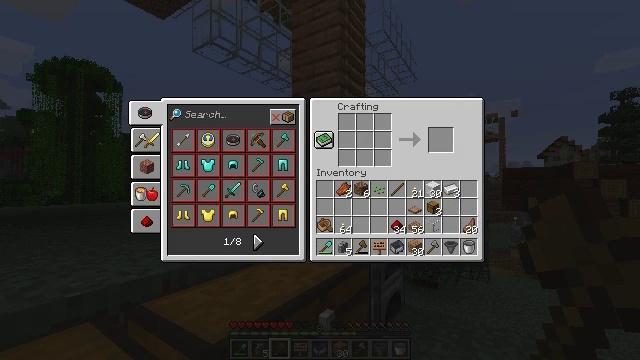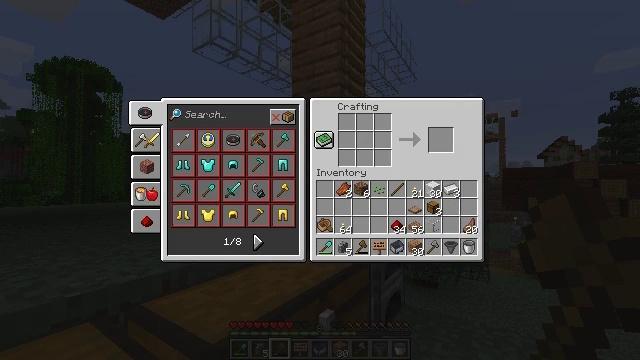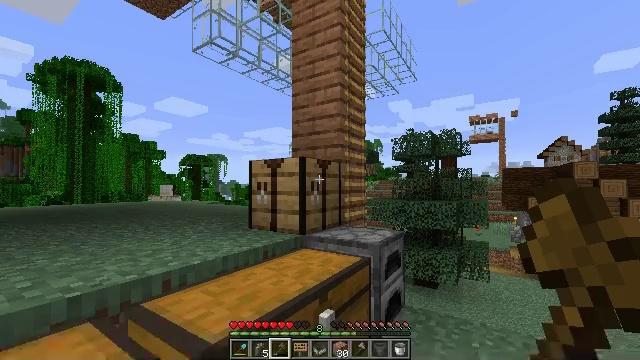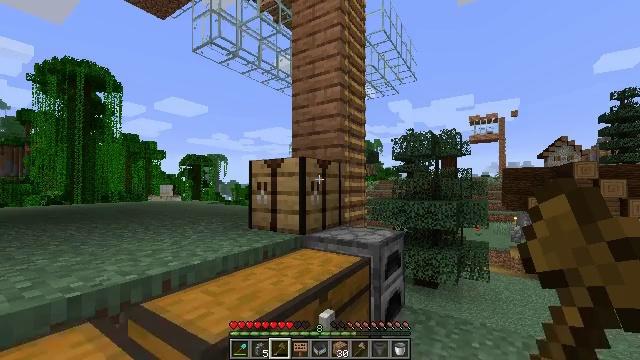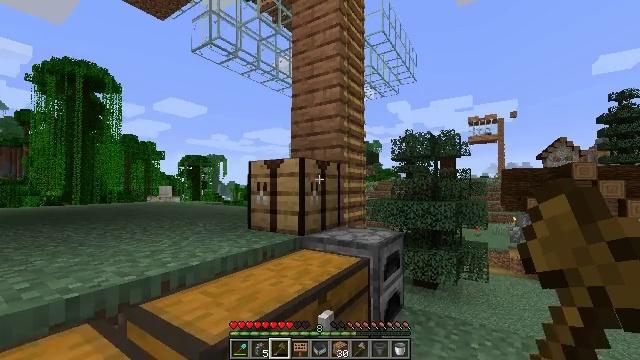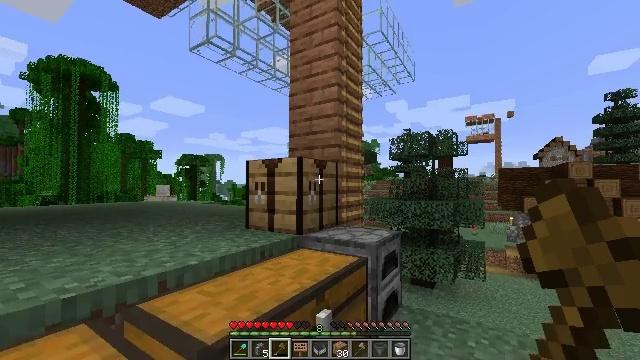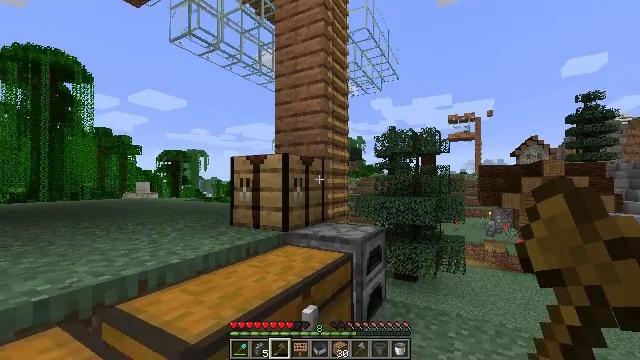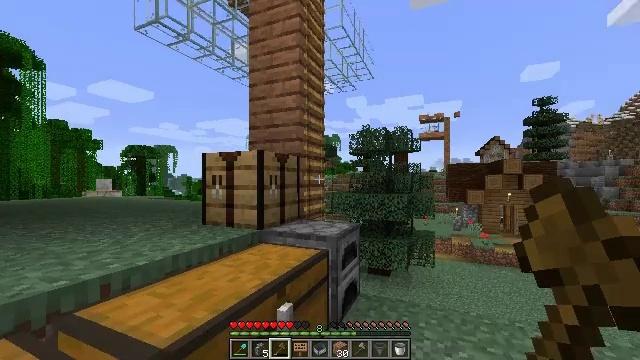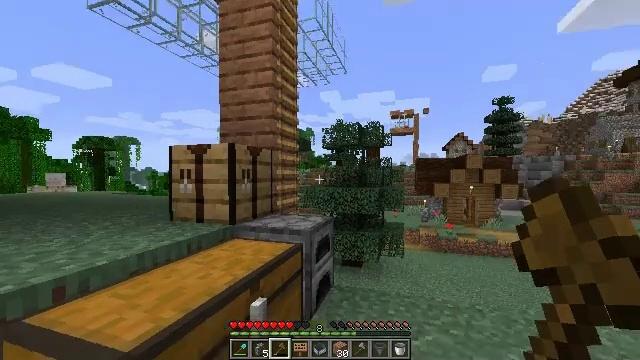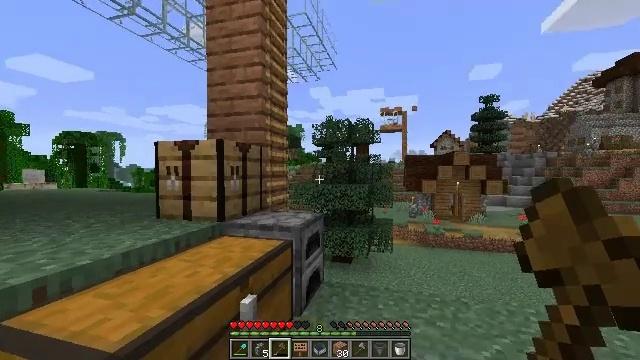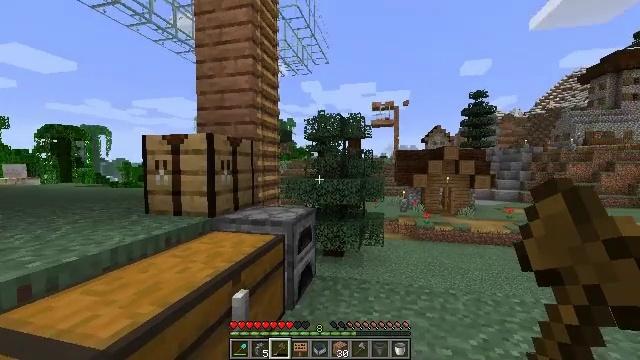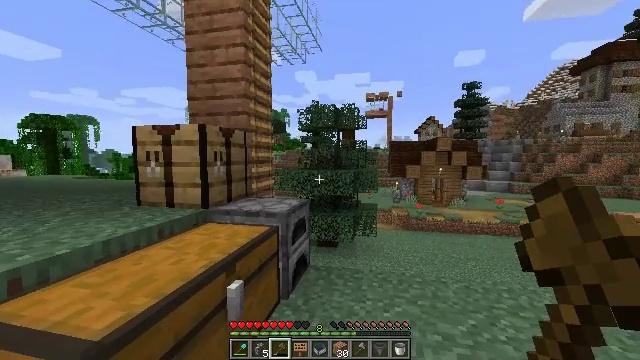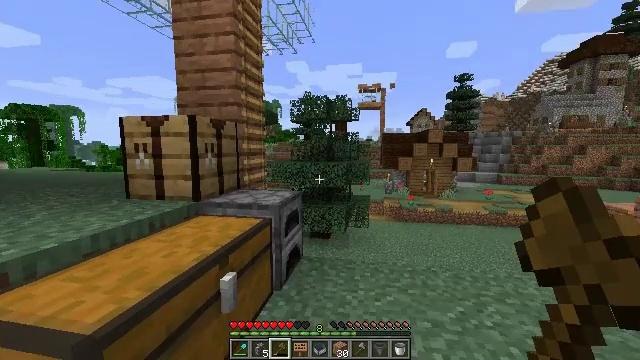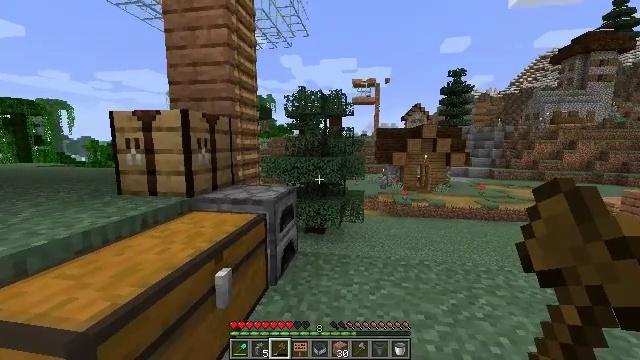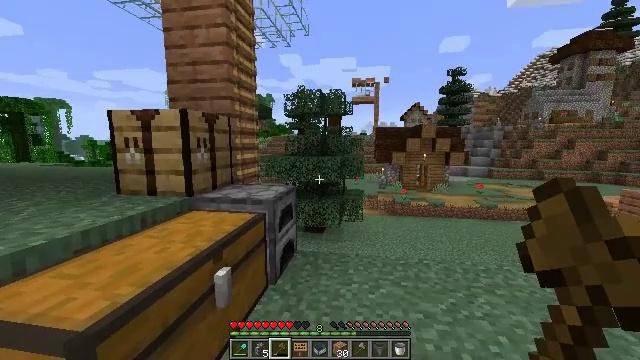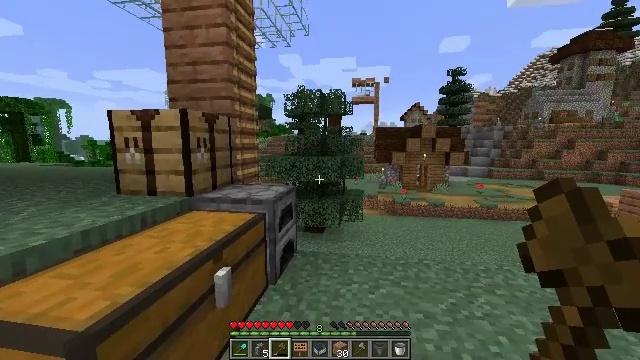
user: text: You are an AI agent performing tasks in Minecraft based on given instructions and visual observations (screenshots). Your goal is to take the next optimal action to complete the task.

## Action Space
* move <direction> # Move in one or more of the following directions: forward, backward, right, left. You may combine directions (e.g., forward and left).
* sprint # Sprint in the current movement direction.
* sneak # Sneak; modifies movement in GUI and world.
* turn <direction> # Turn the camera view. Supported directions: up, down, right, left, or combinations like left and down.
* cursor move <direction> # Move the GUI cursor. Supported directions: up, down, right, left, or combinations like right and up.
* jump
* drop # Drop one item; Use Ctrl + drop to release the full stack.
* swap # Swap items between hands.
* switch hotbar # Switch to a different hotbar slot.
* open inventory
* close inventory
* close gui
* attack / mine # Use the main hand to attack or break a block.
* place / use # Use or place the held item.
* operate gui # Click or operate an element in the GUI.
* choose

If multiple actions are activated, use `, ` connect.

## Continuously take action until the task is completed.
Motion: motion action
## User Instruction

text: Break the ladder to collect it.
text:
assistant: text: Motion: no_op
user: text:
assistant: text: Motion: no_op
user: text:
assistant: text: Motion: close gui
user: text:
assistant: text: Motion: no_op
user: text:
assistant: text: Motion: no_op
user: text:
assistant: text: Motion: turn right
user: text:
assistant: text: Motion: turn right
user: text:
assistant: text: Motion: turn right and down
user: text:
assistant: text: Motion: turn right
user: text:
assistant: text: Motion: turn right and down
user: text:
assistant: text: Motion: turn right and down
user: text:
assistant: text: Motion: turn right and down
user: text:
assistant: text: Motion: turn right and down
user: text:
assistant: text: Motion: no_op
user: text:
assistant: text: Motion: no_op
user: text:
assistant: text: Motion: turn left
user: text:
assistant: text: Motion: move forward, turn left and down
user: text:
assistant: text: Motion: move forward and move right, turn left and down
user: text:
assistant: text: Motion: move forward and move right, turn left and down
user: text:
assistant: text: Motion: move forward and move right, turn left
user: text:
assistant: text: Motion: move forward and move right, turn left
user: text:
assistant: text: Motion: move right, turn left
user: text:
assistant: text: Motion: no_op
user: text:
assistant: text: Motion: no_op
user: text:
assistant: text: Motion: turn left and up
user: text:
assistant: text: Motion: turn left and up
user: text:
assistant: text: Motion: turn up
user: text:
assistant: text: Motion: no_op
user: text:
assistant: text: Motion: no_op
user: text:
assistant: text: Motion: no_op